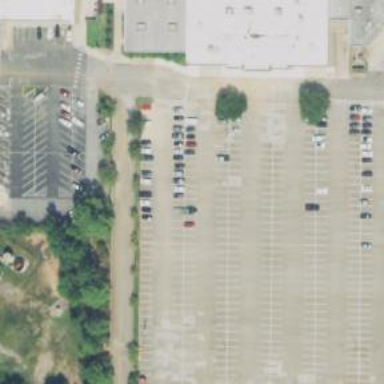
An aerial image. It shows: Parking area with asphalt surface.